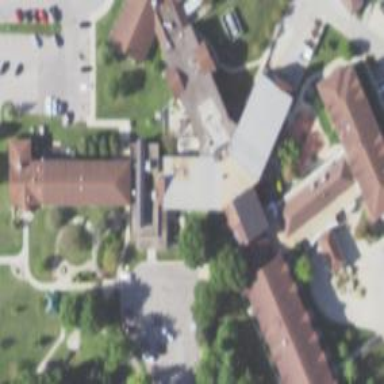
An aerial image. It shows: Nursing home.